Question: i am trying to loop through multilevel dynamic menus. I have been succeeded to do this manually i.e everytime if want to display the child 'Menus' of it's parent, I have to loop manually.
Here is what i have done so far;
'''
@{ var menusList = ViewBag.Menus as IEnumerable<ParentMenuViewModel>; }
@foreach (var parentMenu in menusList.Where(p => p.ParentId == 0))
{
<ul>
<li>
<h1>@parentMenu.Name</h1>
@if (menusList.Count(p => p.ParentId == parentMenu.MenuId) > 0)
{
<ul>
@foreach (var childMenu in menusList.Where(p => p.ParentId == parentMenu.MenuId))
{
<h2>@childMenu.Name</h2>
if (menusList.Count(p => p.ParentId == childMenu.MenuId) > 0)
{
foreach (var subChild in menusList.Where(p => p.ParentId == childMenu.MenuId))
{
<h3>@subChild.Name</h3>
}
}
}
</ul>
}
</li>
</ul>
}
'''
The output looks like this;
'''
HOME
SUB MENU1
SUB SUB MENU1
SUB SUB MENU2
'''
However, i have in my database something like this;
'''
HOME
SUB MENU1
SUB SUB MENU1
SUB SUB MENU2
Sub SUB SUB MENU1
Sub SUB SUB MENU2
'''
Here is my model;

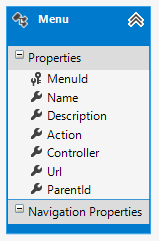
Answer: You could use a partialview and then do a recursive loop. In order to do that you'd first need to change your Model a bit:
'''
// The ViewModel is now a hirearchical model, where each item has a list of children.
public class MenuViewModel
{
int MenuId {get; set;}
string Name {get; set;}
//other properties
** snip **
List<MenuViewModel> Children {get; set;}
}
'''
Transform model into the hierarchical ViewModel:
'''
public ActionResult Menus(){
List<Menu> menusource; // get your menus here
ViewBag.Menus = CreateVM(0, menusource); // transform it into the ViewModel
return View();
}
public IEnumerable<MenuViewModel> CreateVM(int parentid, List<Menu> source)
{
return from men in source
where men.ParentId = parentid
select new MenuViewModel(){
MenuId = men.MenuId,
Name = men.Name
// other properties
Children = CreateVM(men.MenuId, source)
};
}
'''
'''
@{
var menusList = ViewBag.Menus as IEnumerable<MenuViewModel>;
Html.RenderPartial("MenuPartial", menuslist);
}
'''
'''
@model IEnumerable<MenuViewModel>
@foreach (var menuitem in model)
{
<ul>
<li>
<h1>@menuitem.Name</h1>
@{
Html.RenderPartial("MenuPartial", menuitem.Children);
}
</li>
</ul>
}
'''
The only thing you will be missing here with regards to your original code is that you don't have different Hx-tags, but you could find a way around that by creating another viewmodel and passing it the level you are currently at.
Note: I typed up all this code in the SO-editor, so there may be some small syntax errors.